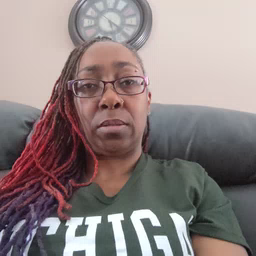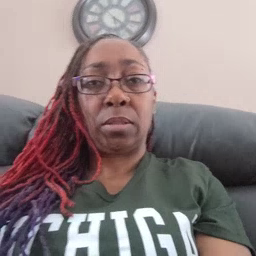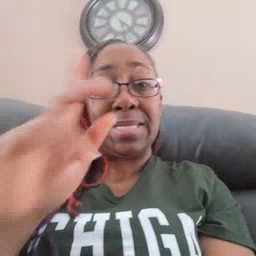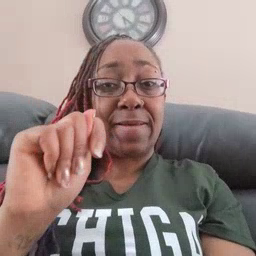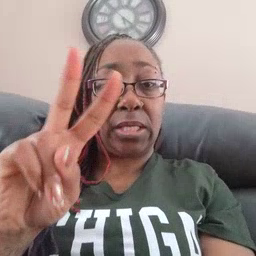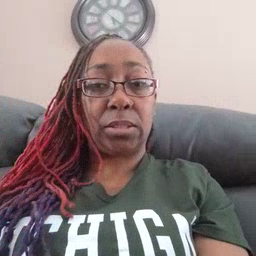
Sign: TV